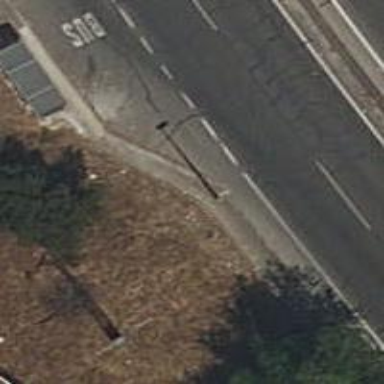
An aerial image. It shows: Road with steps.